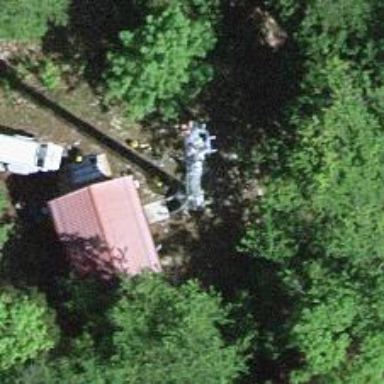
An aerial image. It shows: Mast tower used for communication.